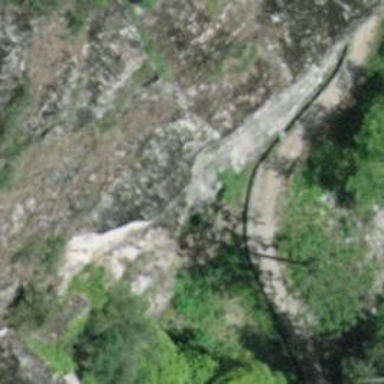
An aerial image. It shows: Crag suitable for climbing located by cliff.